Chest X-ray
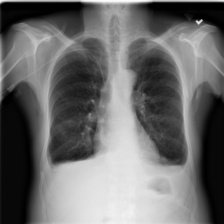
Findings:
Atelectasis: negative
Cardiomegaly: negative
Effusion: positive
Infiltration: negative
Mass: negative
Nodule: negative
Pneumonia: negative
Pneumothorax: negative
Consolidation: negative
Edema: negative
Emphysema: negative
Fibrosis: negative
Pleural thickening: negative
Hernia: negative